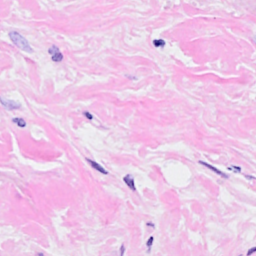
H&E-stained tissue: Breast